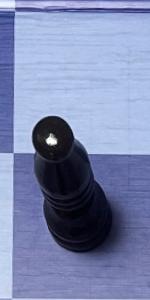
Label: Bishop_Black